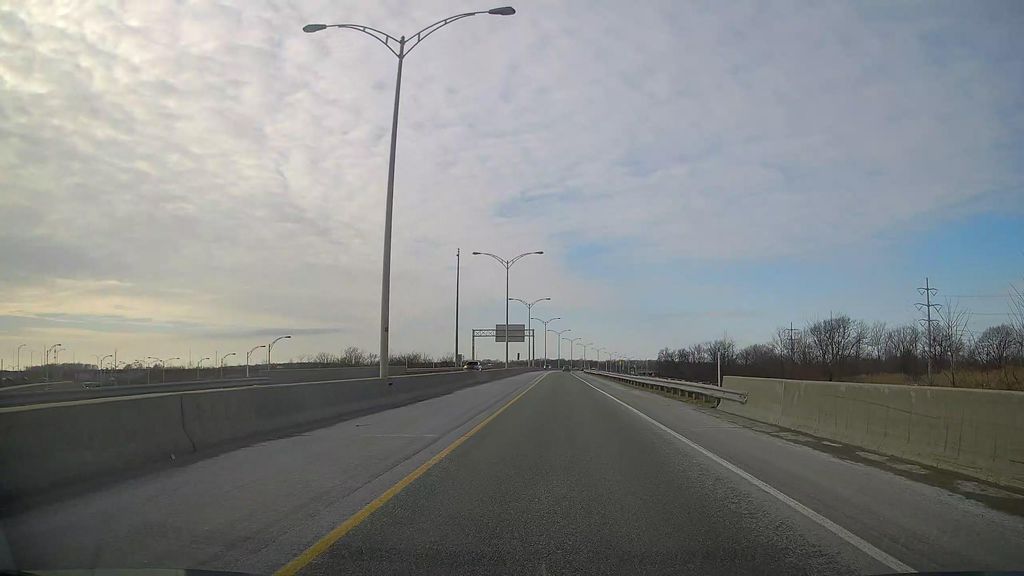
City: montreal